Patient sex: F
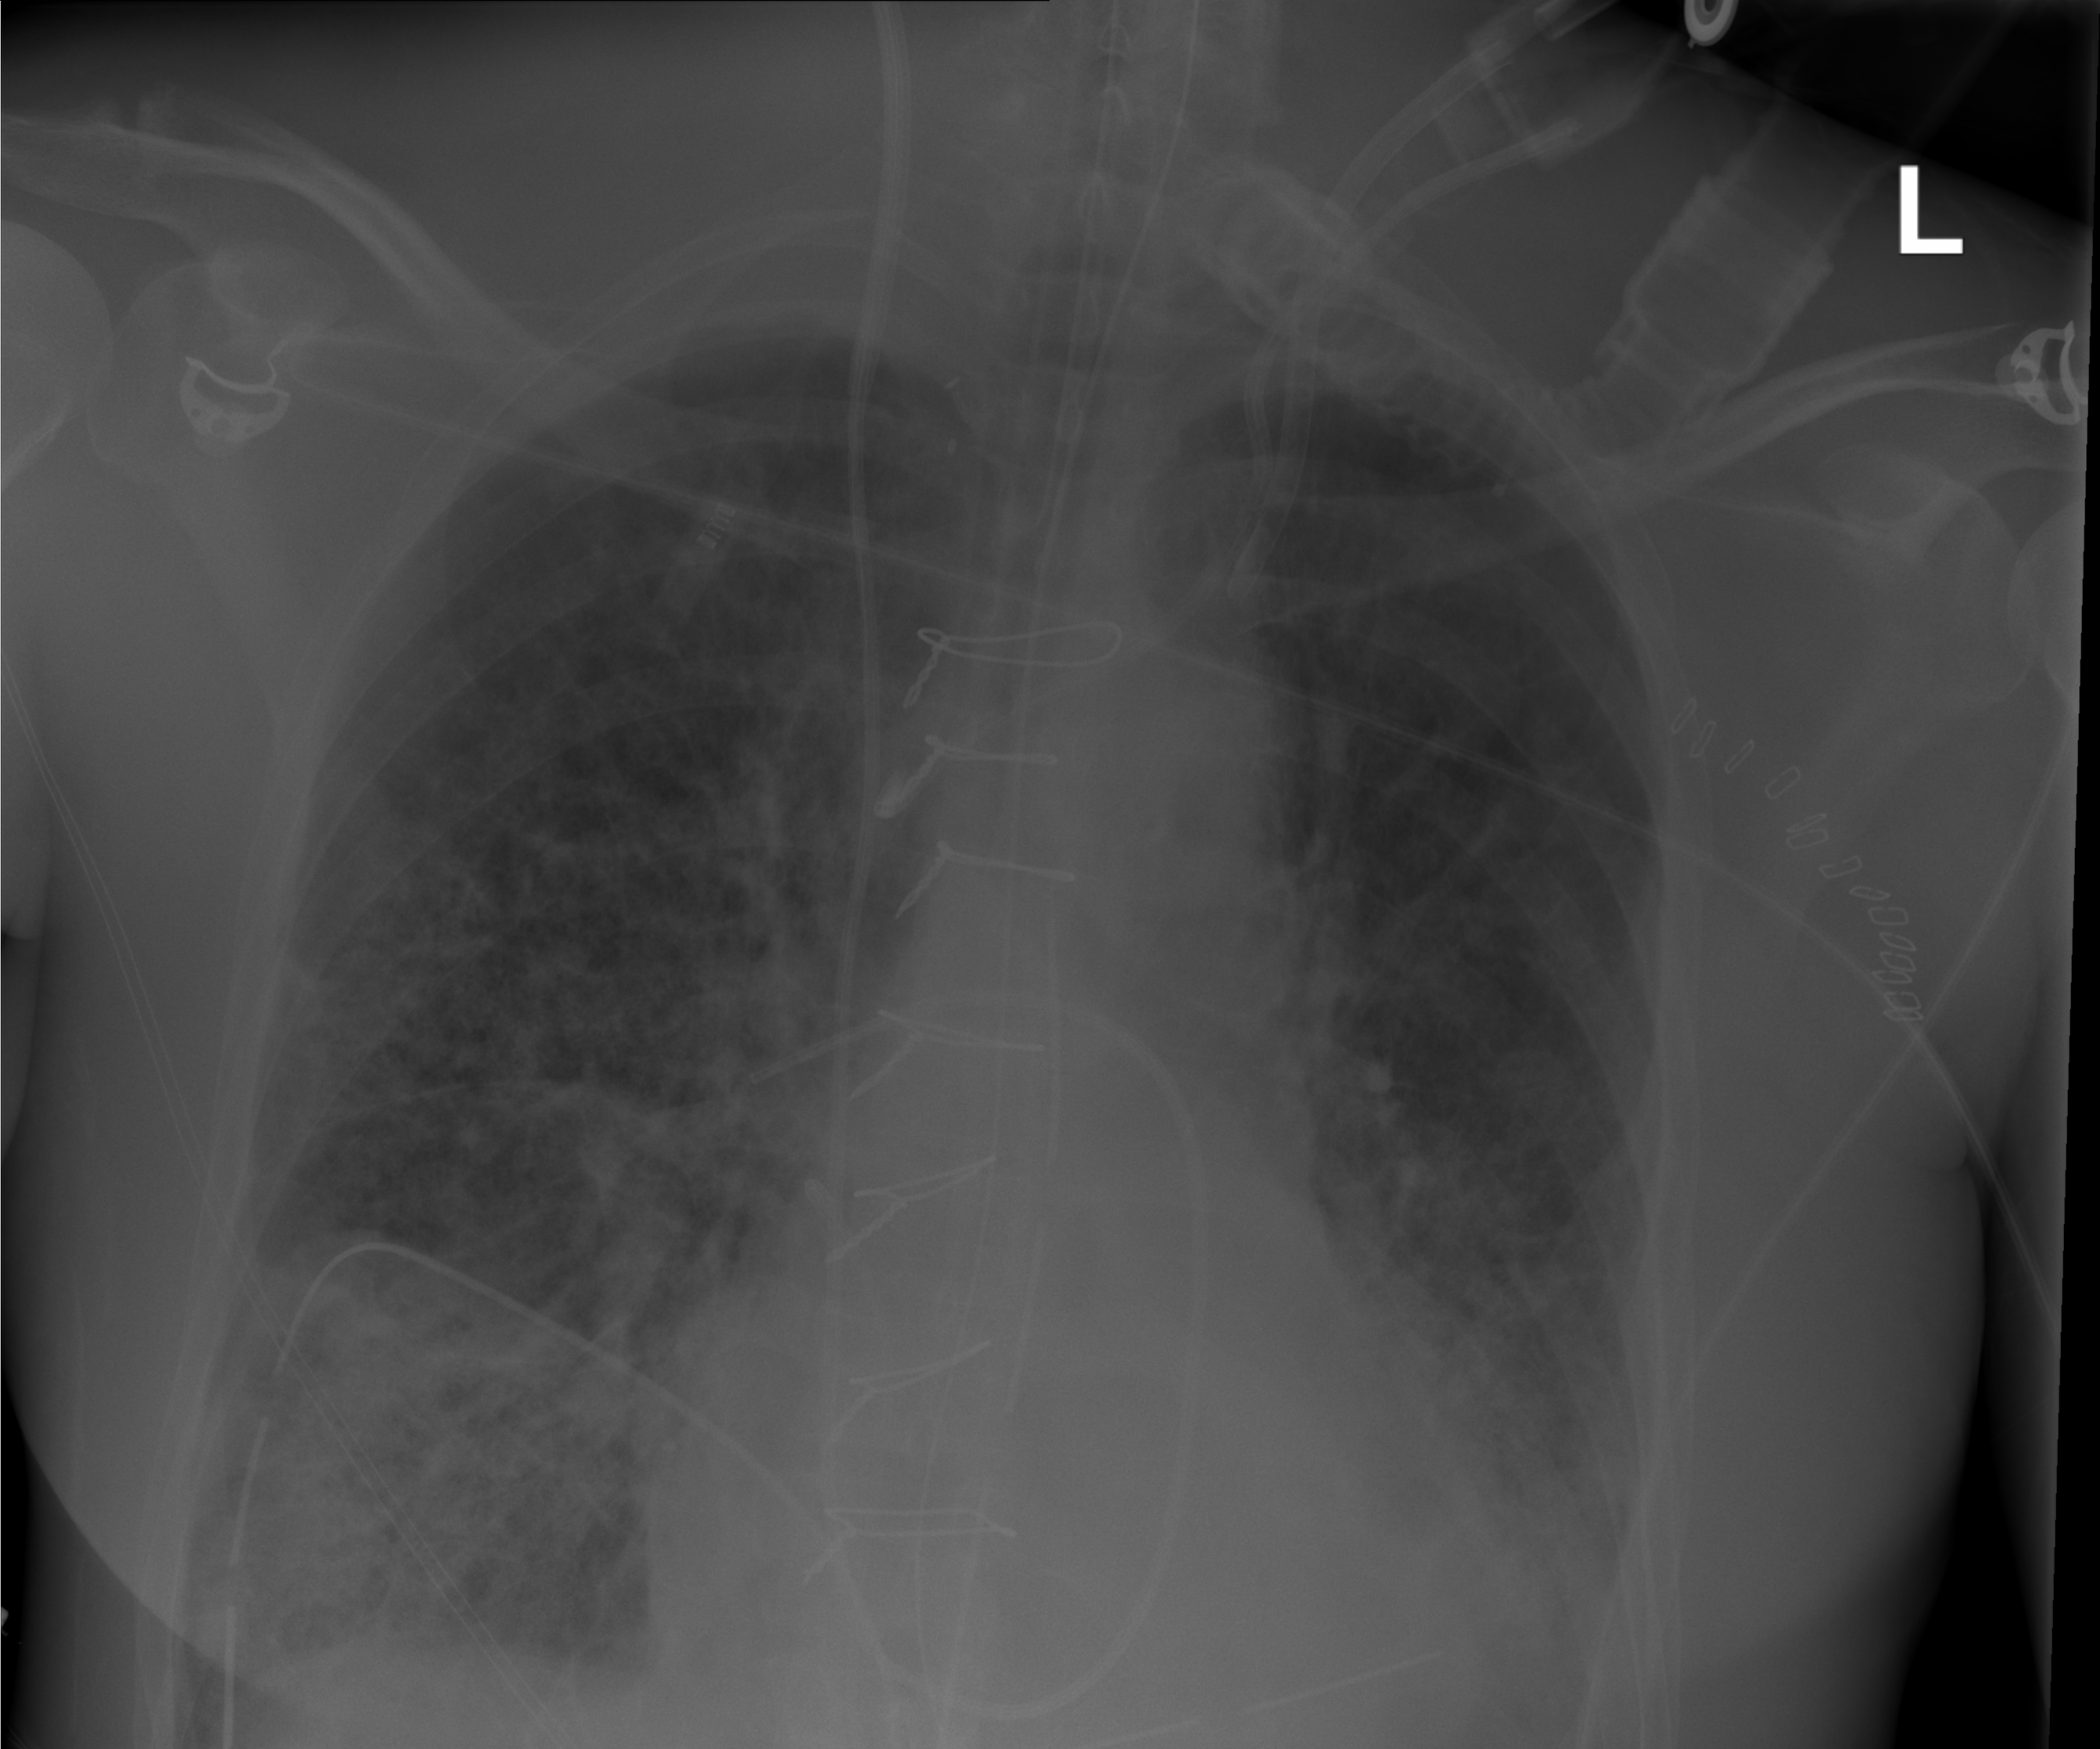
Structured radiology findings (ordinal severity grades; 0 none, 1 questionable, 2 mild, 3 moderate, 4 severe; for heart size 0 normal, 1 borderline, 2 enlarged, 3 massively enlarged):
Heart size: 1
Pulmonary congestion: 3
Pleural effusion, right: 2
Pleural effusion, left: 2
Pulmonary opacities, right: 2
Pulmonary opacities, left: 2
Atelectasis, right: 2
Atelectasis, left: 2